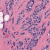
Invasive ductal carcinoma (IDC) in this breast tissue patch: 1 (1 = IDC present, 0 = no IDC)